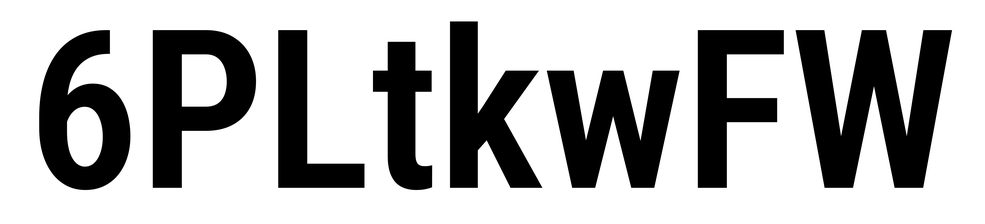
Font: Roboto_Condensed_SemiBold